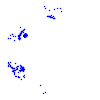
Particle: pion